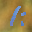
Label: 1